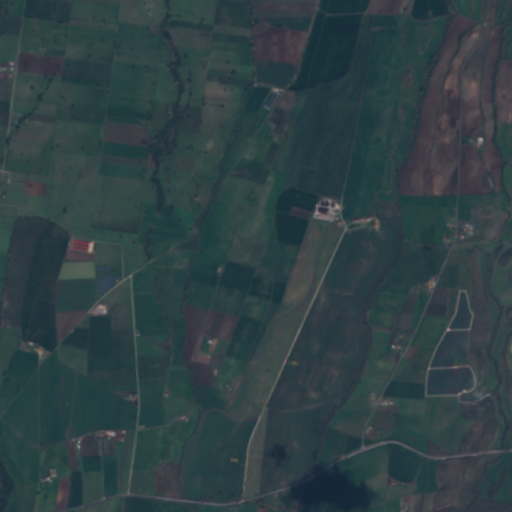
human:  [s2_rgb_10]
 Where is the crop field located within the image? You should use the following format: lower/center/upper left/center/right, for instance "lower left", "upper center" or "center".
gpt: The crop field is located in the lower left of the image.
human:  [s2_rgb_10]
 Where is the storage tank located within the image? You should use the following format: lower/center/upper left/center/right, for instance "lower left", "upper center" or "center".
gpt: The storage tank is located in the center of the image.
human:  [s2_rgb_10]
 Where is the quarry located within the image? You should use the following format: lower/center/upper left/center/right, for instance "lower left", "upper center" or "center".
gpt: There is no quarry in the image.